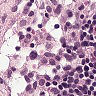
Metastatic tissue present: no